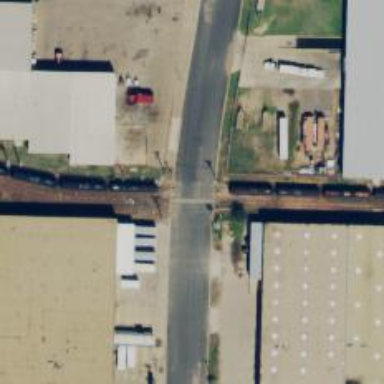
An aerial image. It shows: Level crossing along the railway.